Field crop: maize
Growth stage: 2
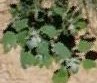
Species: chenopodium